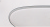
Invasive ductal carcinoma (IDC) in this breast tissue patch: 0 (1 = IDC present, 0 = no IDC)